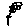
Label: flower